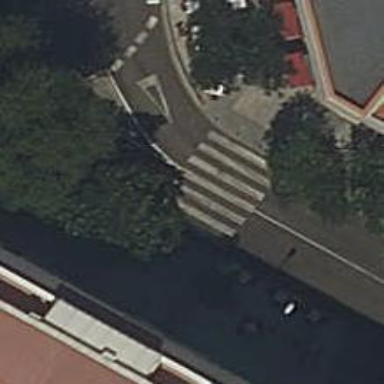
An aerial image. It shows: Uncontrolled road crossing.